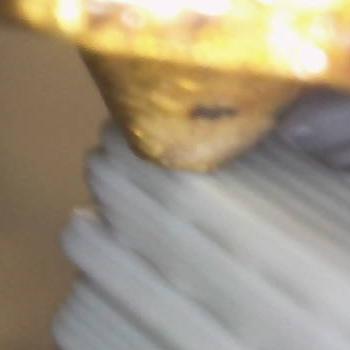
Flow rate: 54%